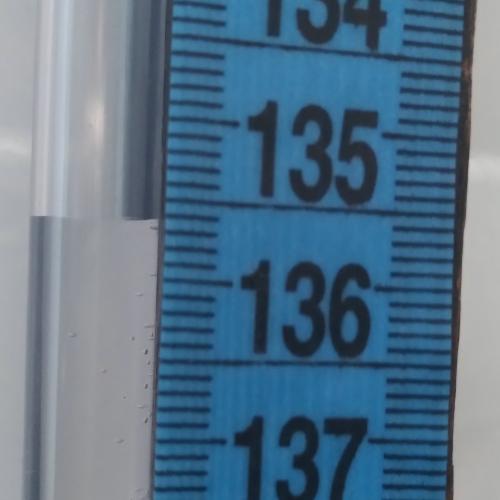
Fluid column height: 135.6 cm